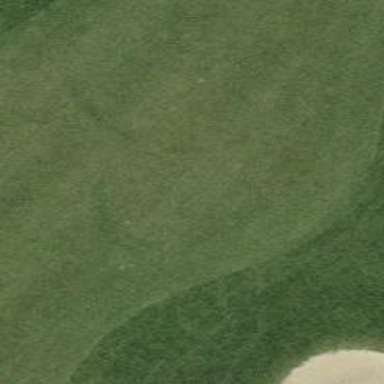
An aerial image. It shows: View of golf hole.